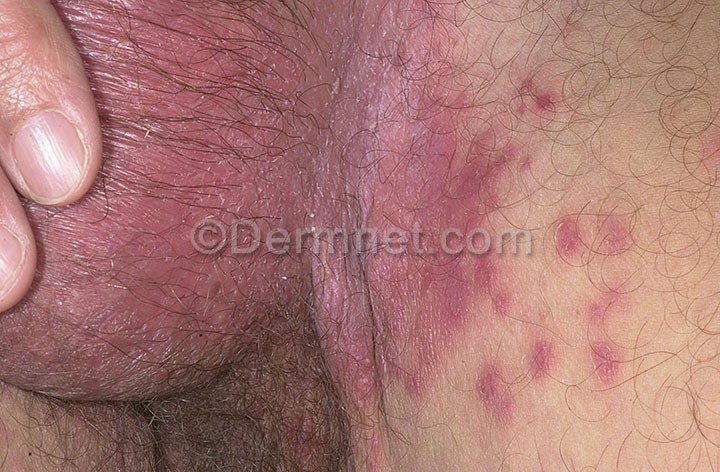
Disease: Cellulitis Impetigo and other Bacterial Infections